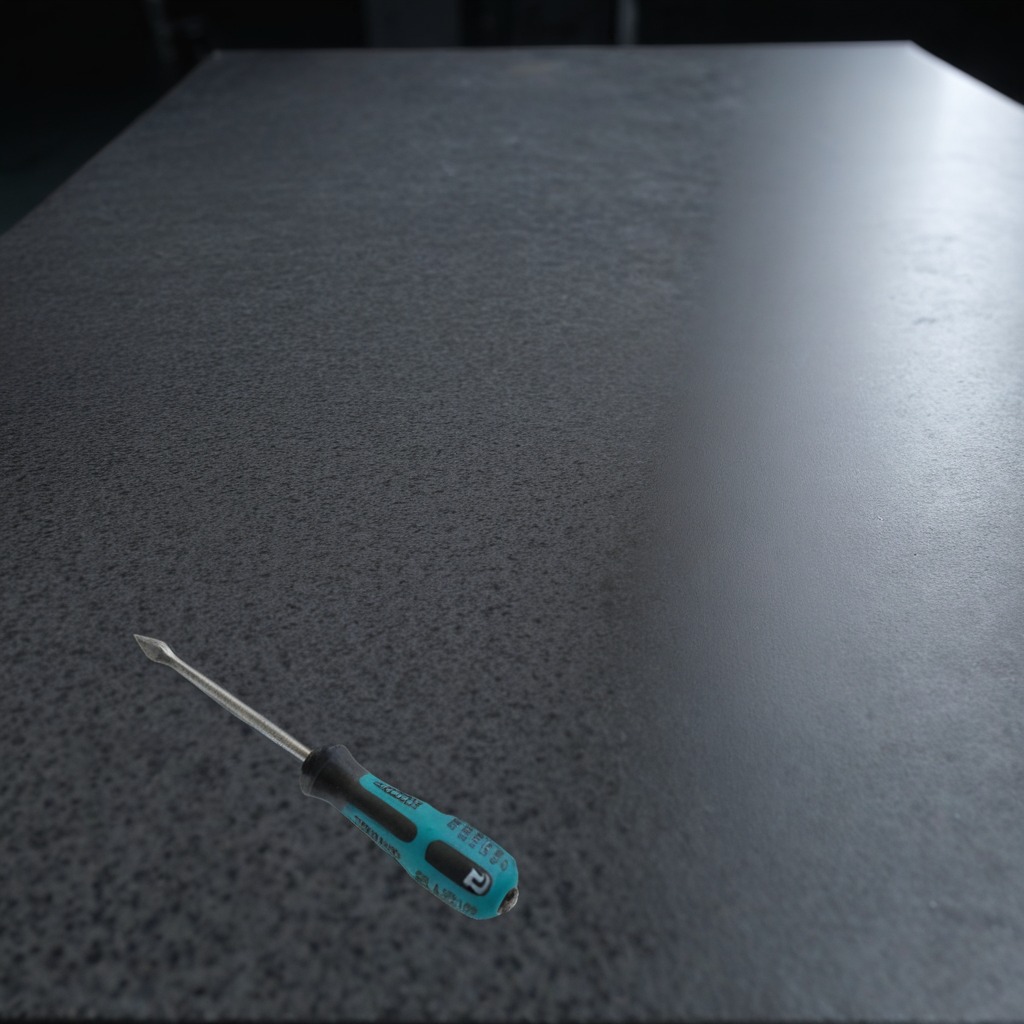
A screwdriver is lying on a clean granite table inside a workshop at night dim ambient light soft shadows worn but